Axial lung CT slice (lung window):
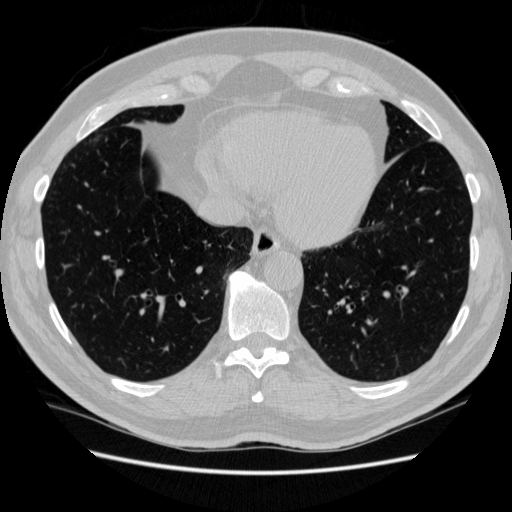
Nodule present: no